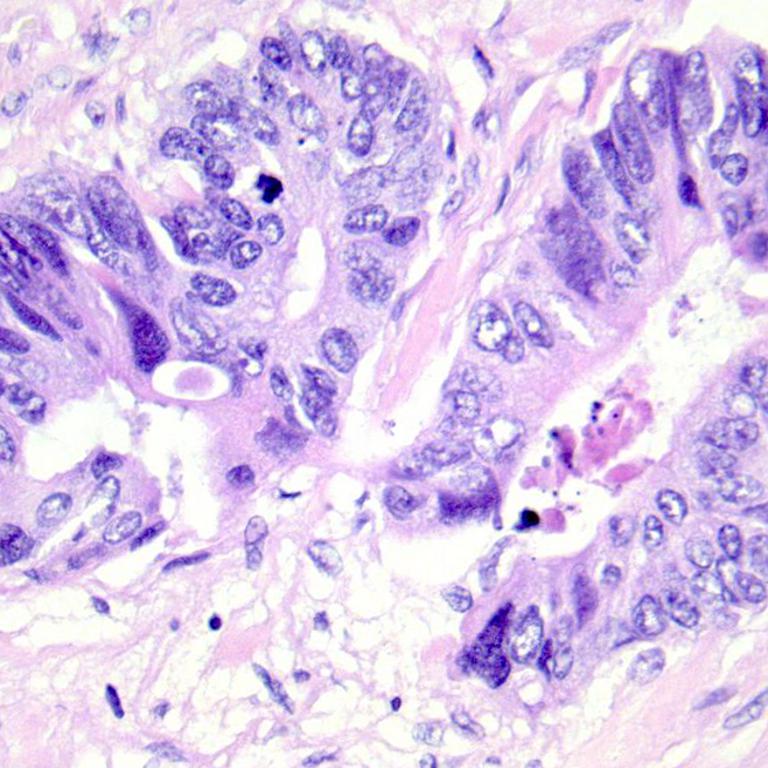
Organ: colon
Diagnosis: adenocarcinomas